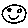
Label: smiley face